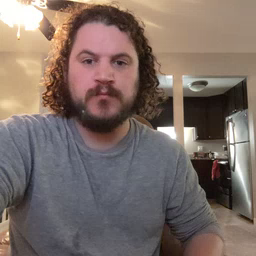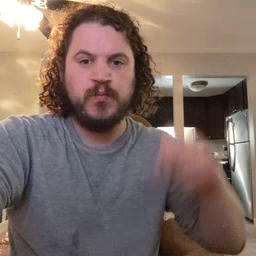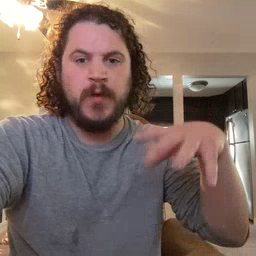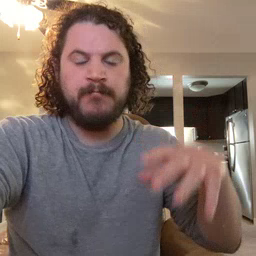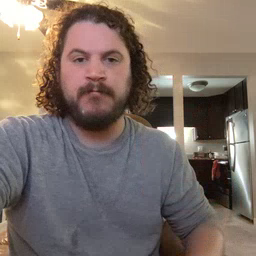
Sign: drop